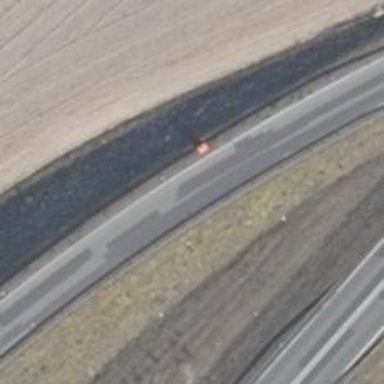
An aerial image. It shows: Secondary link road with asphalt surface.